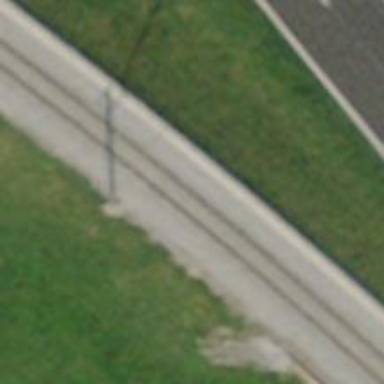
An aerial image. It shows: Narrow-gauge railway track electrified by contact line.